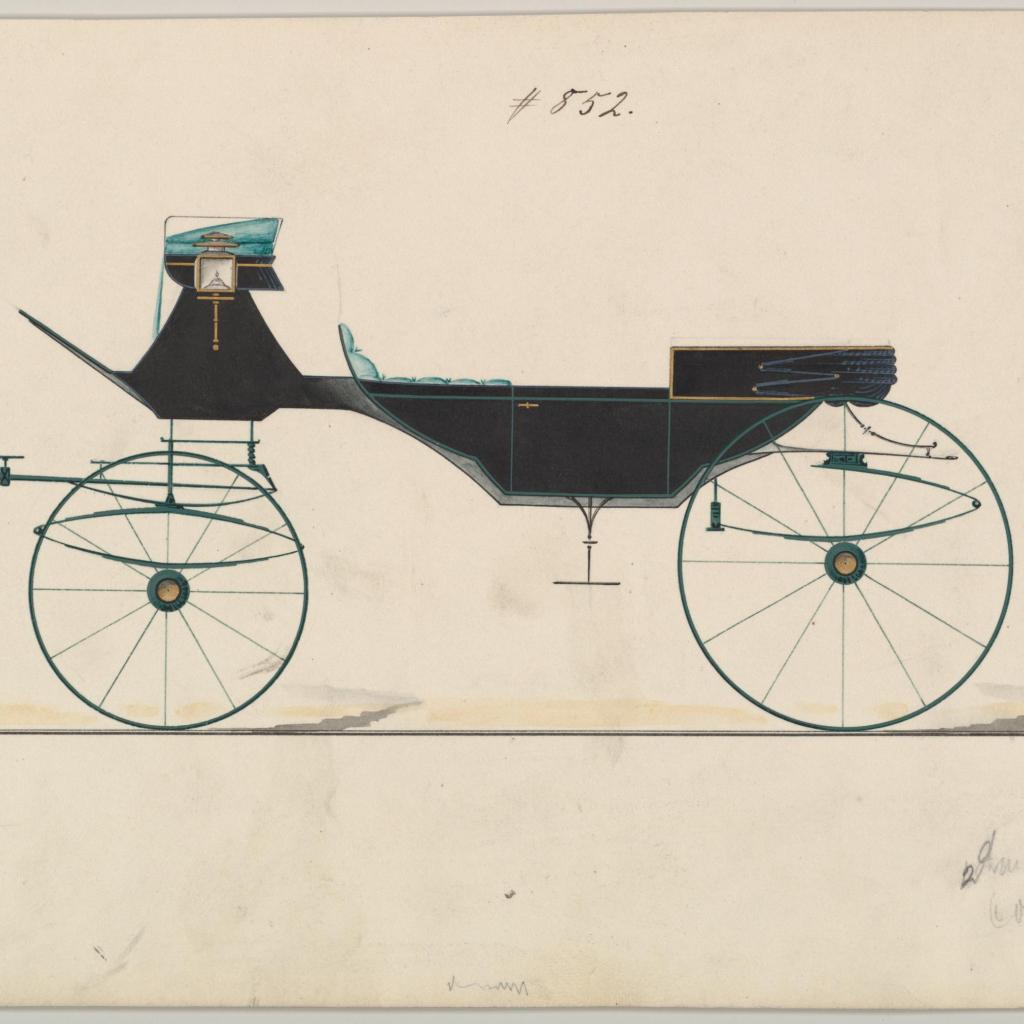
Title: Design for Vis-à-vis/ Barouche, no. 852
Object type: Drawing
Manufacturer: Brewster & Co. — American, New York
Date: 1850–70
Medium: Graphite, pen and black ink, watercolor and gouache with metallic ink
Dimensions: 6 x 8 13/16 in. (15.2 x 22.4 cm)
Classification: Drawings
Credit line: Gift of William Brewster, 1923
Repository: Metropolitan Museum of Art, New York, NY